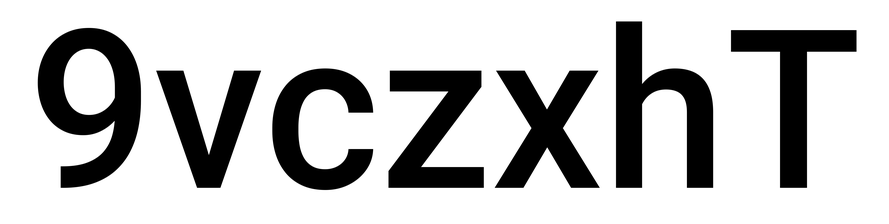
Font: Roboto_Medium